Question: I am trying figure out how to adjust some of the bootstrap CSS styling to fix an issue I am running into.
I am using the page header class to create my title which is consistent across all my pages.
On the page I am working on, there is some more information I would like to add to the right side of the page within the header.
Anytime I try to get it to appear above the line, it just goes below or in the middle and the line doesnt seem to move.
Fiddle: <URL>
'''
<div class="container">
<div class="page-header">
<h3 class="text-info">A page header here</h3>
</div>
<div class="row">
<div class="col-md-4 col-md-offset-8 text-right">
<h5 class="text-info">Owner: <a href="#" target="_blank">Bob Smith</a></h5>
<h5 class="text-info">Type: Desktop</h5>
<h5 class="text-info">Status: Active</h5>
</div>
</div>
</div>
'''
Here is an example of what I am trying to accomplish:
Is there a way I can move the line down under this text; or maybe a special class to help in this one situation if needed?

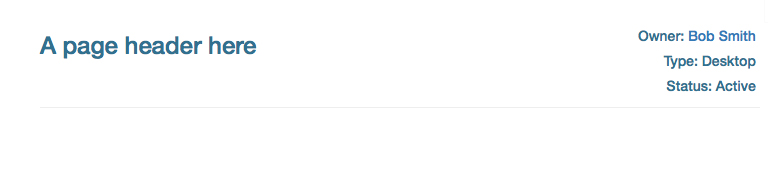
Answer: This would be a Bootstrap-only solution: (<URL>
'''
<div class="container">
<div class="page-header row">
<div class="col-xs-6 col-sm-6 col-sm-6 col-md-8">
<h3 class="text-info">A page header here</h3>
</div>
<div class="col-xs-6 col-sm-6 col-sm-6 col-md-4 text-right">
<h5 class="text-info">Owner: <a href="#" target="_blank">Bob Smith</a></h5>
<h5 class="text-info">Type: Desktop</h5>
<h5 class="text-info">Status: Active</h5>
</div>
</div>
</div>
'''
## Creates: